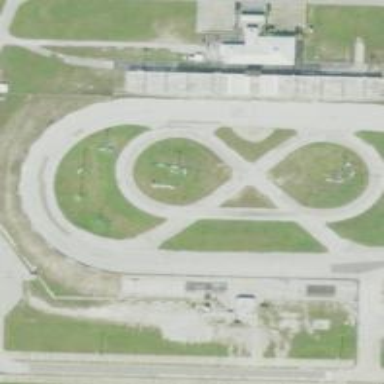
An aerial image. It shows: Raceway for motor sports.